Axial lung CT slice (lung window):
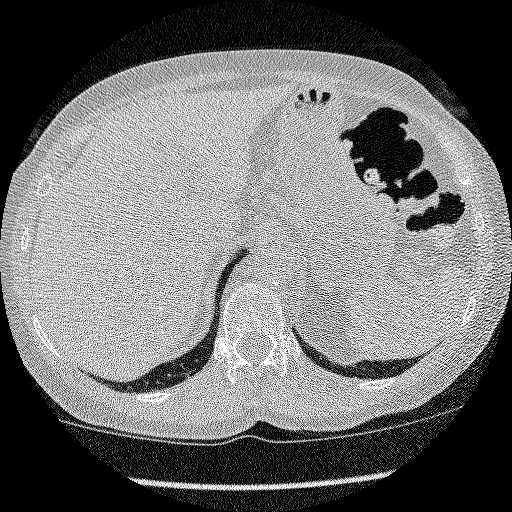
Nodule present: no